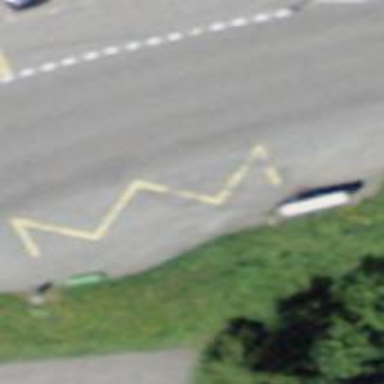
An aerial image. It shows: Bus stop with platform for public transport.